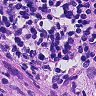
Metastatic tissue present: yes